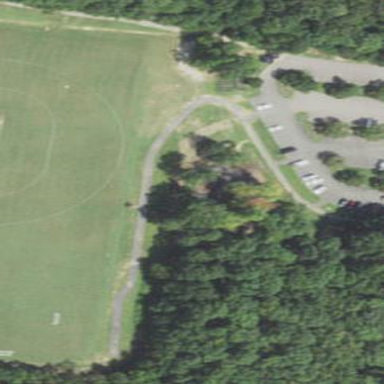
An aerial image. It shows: BMX track on deep run pumptrack leisure land with specialized surface.